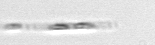
Label: Leptocylindrus